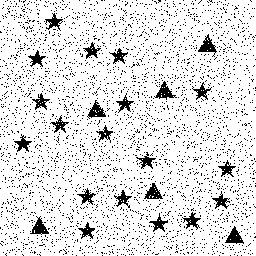
Squares: 0
Triangles: 6
Stars: 18
Total shapes: 24